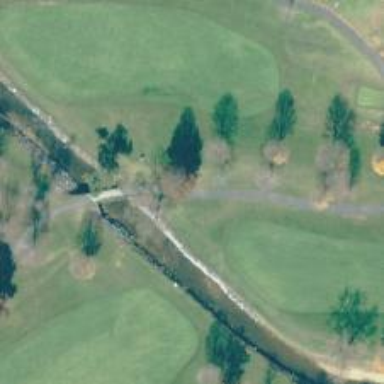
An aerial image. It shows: Service road designated as golf cart path.